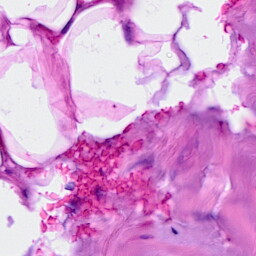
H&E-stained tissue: Breast